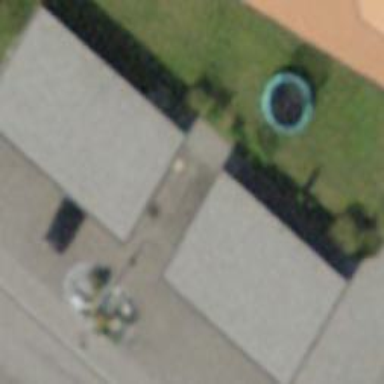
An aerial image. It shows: View of roof of building.